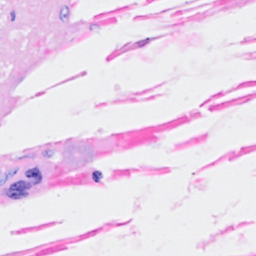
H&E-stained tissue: Breast